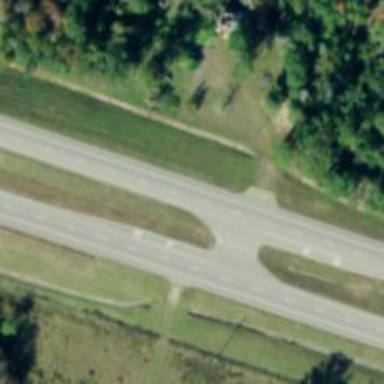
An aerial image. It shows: Asphalt trunk highway classified as expressway.